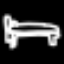
Label: bed